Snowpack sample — Snodgrass Mountain, Crested Butte, Colorado (2/4/25, 12:06 PM MST)
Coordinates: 38.923, -106.968
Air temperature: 35 °F
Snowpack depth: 80 cm
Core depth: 20 cm
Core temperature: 33.8 °F
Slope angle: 14°, slope face: 78°
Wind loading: low
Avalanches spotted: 0
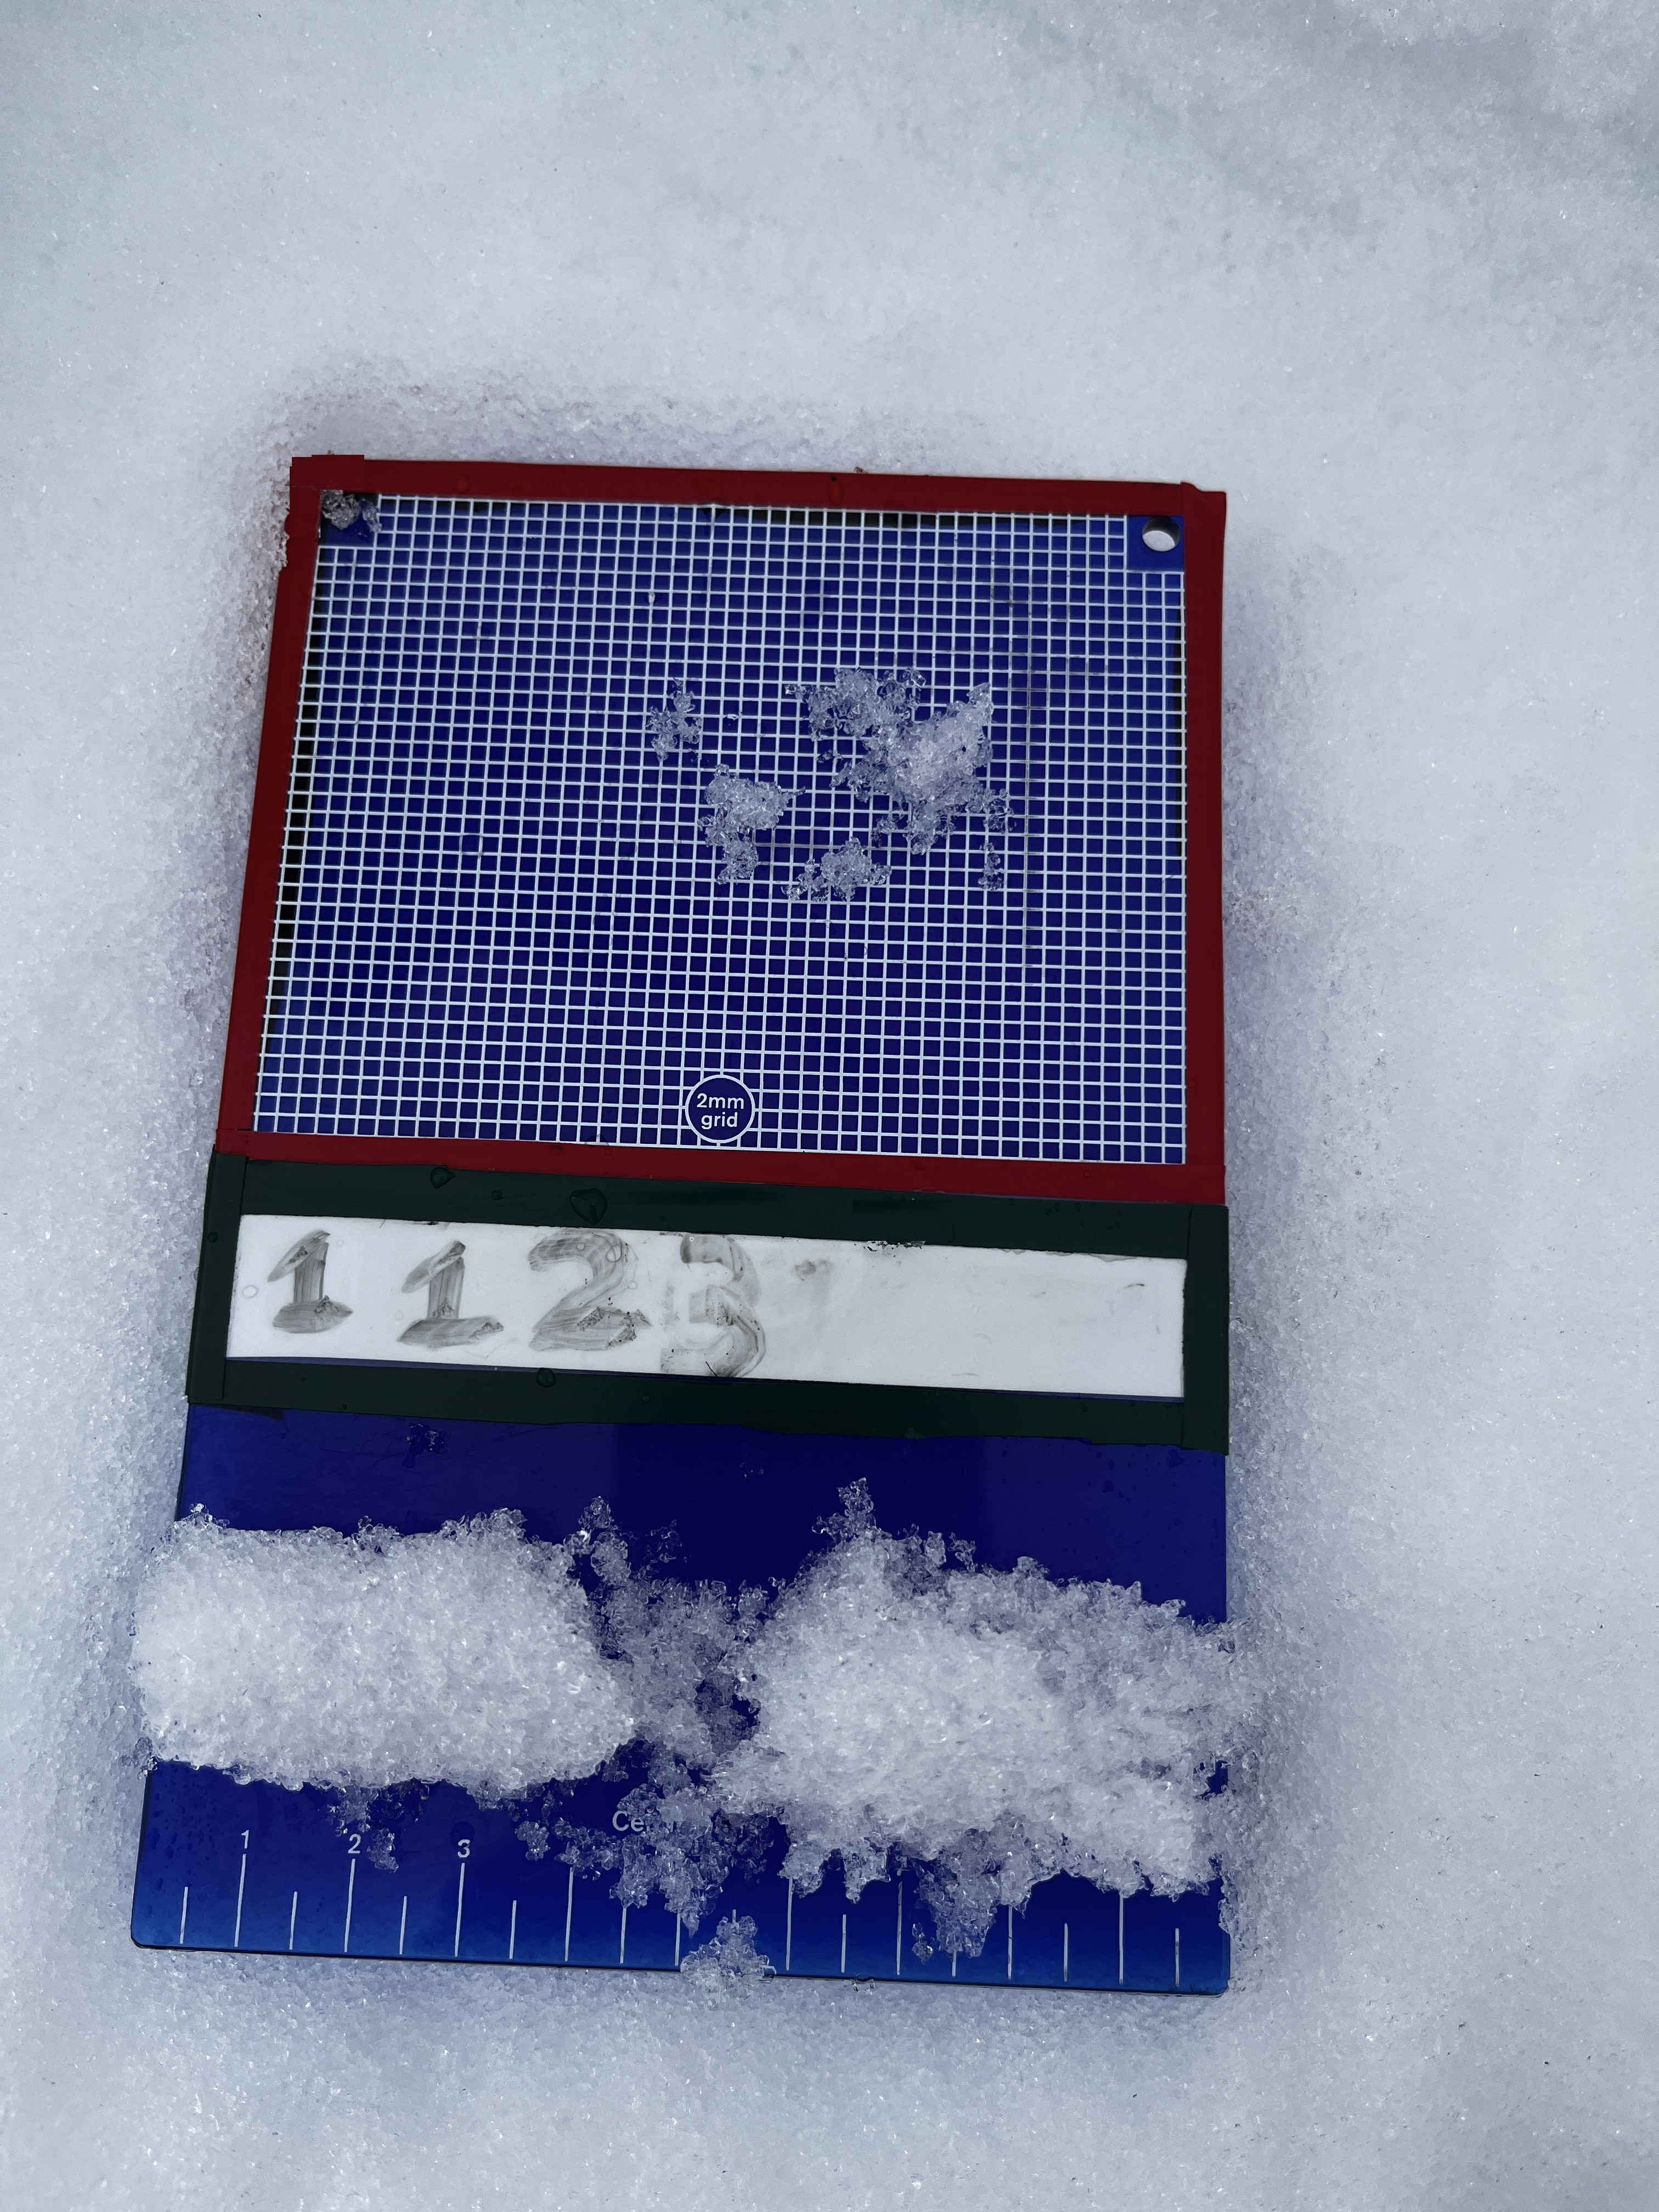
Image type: crystal_card
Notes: No avalanches nearby, unusually warm weather for the last month reported by residents, Collected 25 yards from treeline